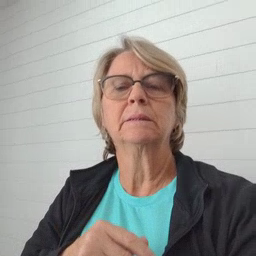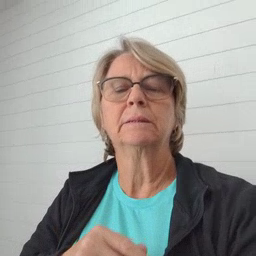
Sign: please